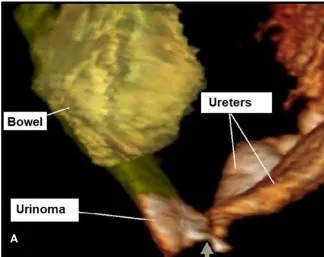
3D magnetic resonance urogram (MRU) images show a urinoma to small bowel fistula. (A) Shows the 2 ureters of the pediatric-en-bloc kidney transplant draining into a 8.6 x 3.9 x 1.1 cm fluid collection (labeled "Urinoma") located in the right lateral abdominal wall. The connection between the distal ureters at the base of the collection is shown (short arrow).
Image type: radiology (mri)